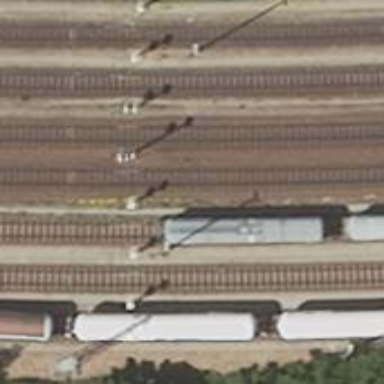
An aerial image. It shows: Railway with electrified contact lines.